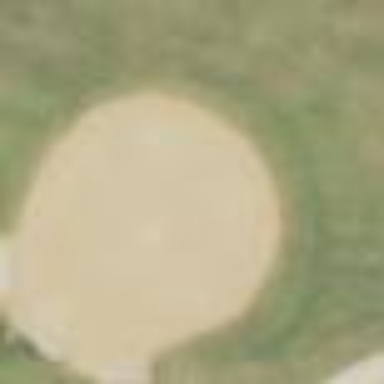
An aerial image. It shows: Baseball pitch for leisure land activities.